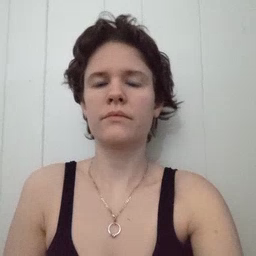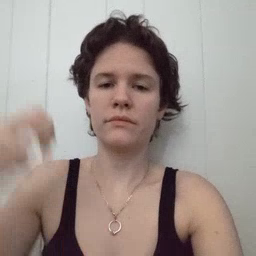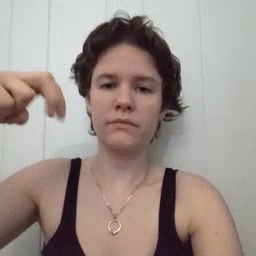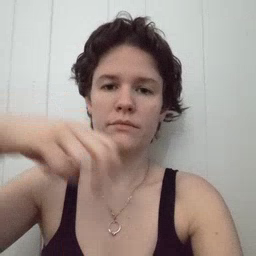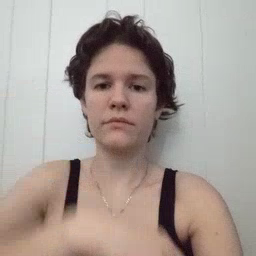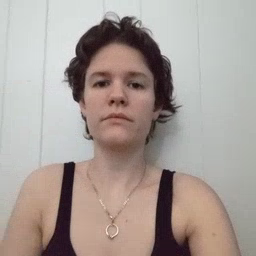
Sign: stairs